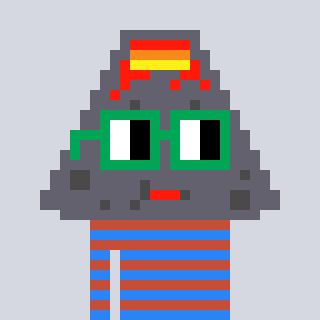
a pixel art character with square green glasses, a volcano-shaped head and a rust-colored body on a cool background